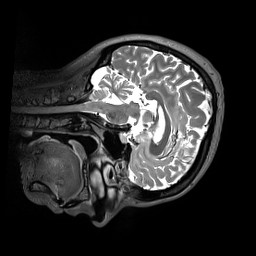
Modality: T2w
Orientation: sagittal
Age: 24
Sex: female
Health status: healthy
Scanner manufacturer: siemens
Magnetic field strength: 3 T
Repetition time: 3.2 s
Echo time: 0.412 s